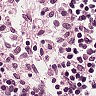
Metastatic tissue present: no